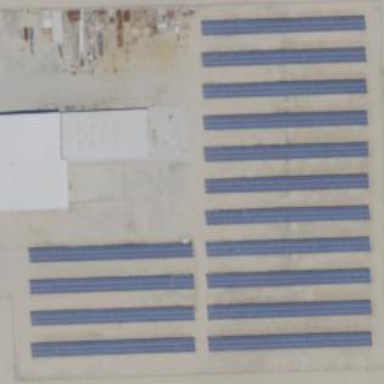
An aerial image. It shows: Solar power plant with photovoltaic technology generating electricity.